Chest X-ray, PA view. Patient: 48 years old, sex F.
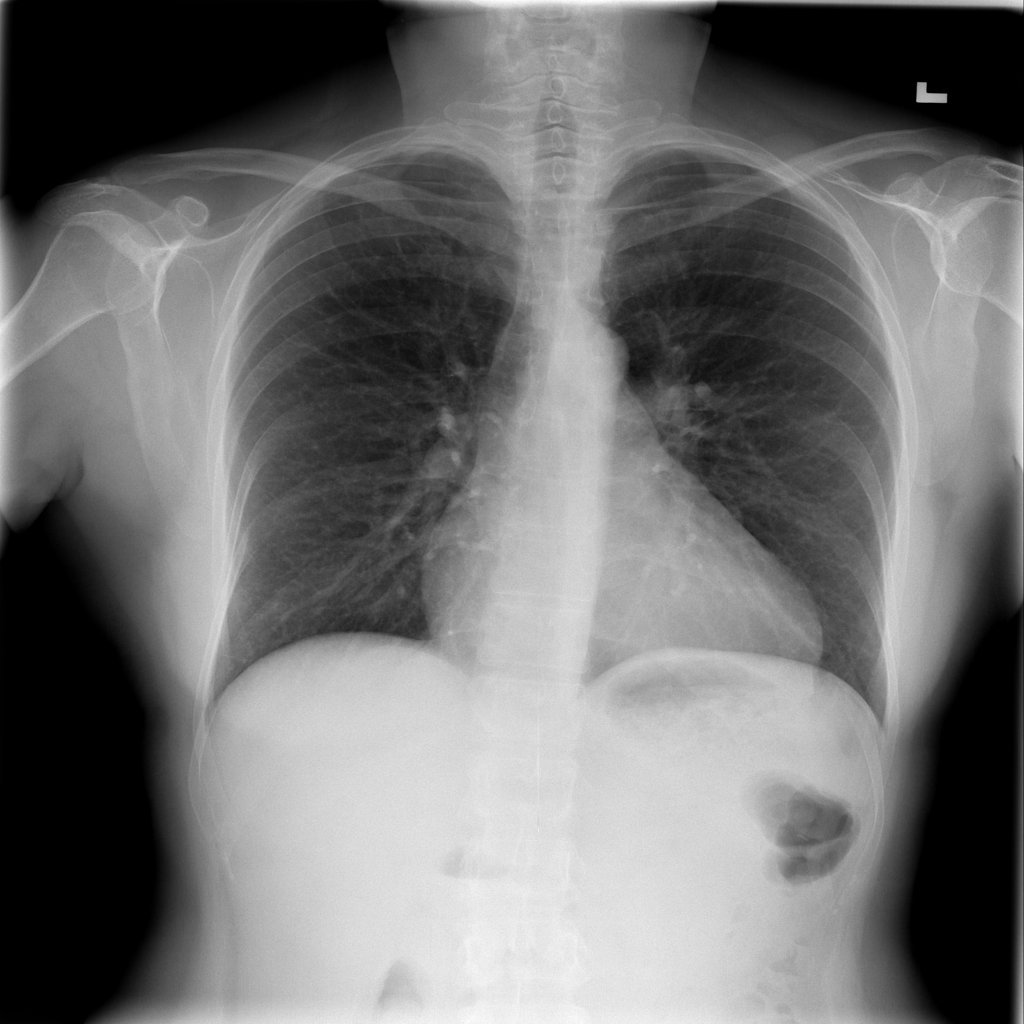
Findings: No Finding